Question: I keep getting an orange box that says Repaints on Scroll in my input boxes. I don't know why I am getting it and would like to remove it. I am not sure if it is an issue with chrome. How do I fix this or remove it? I have restarted chrome and it keeps coming back.

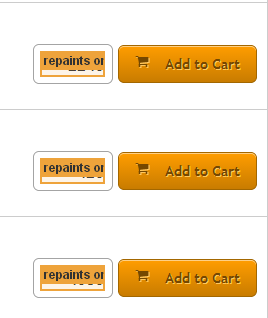
Answer: It's a debug feature of Chrome you seem to have turned on without noticing.
In the Developer Tools window look for a tab called 'Rendering' It's down by the console so you'll want to have that visible first.
In the rendering tab there are some check boxes, one of which will be 'Show potential scroll bottlenecks' Uncheck that and the boxes will be gone.